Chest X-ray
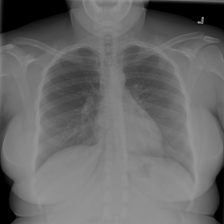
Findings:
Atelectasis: negative
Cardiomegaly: negative
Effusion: negative
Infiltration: negative
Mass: negative
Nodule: negative
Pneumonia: negative
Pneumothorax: negative
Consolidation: positive
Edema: negative
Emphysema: negative
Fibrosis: negative
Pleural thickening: negative
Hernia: negative